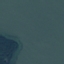
Label: SeaLake